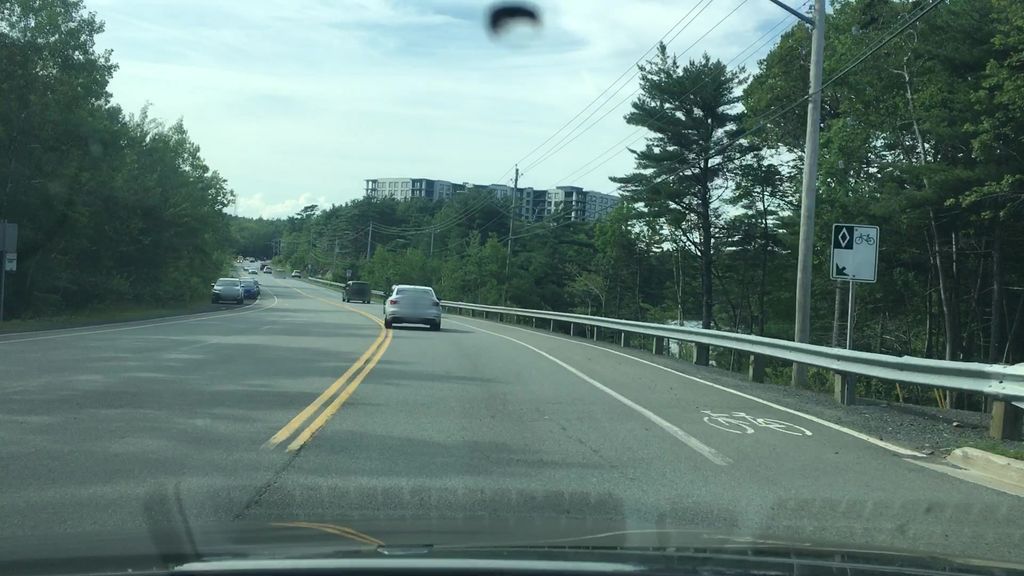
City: halifax